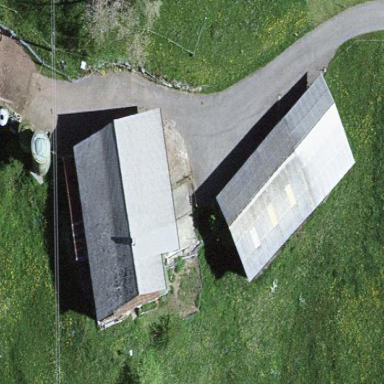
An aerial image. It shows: Farm with farmyard.